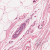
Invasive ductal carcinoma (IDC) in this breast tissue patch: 0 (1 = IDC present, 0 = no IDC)